Question: Count the number of objects in the diagram.
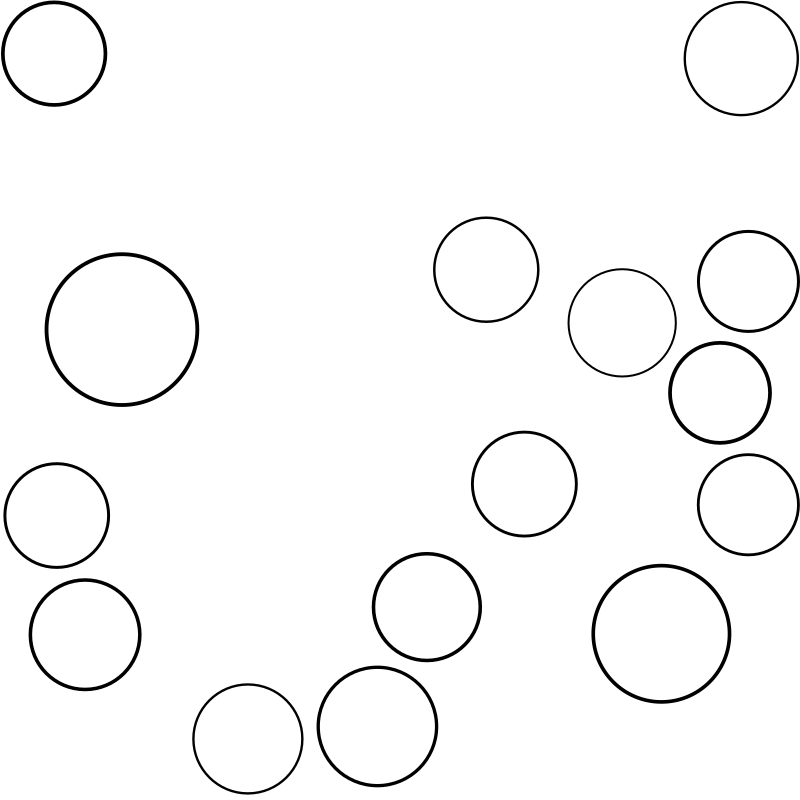
Answer: 15